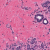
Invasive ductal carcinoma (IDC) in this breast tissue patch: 0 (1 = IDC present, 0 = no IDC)